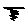
Label: zigzag